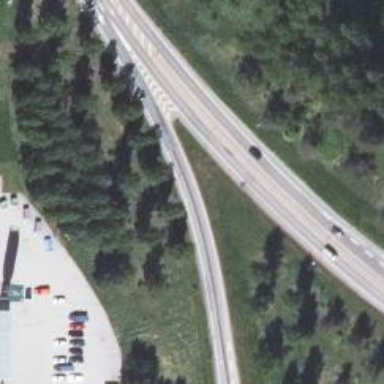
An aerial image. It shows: Asphalt trunk link road.